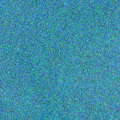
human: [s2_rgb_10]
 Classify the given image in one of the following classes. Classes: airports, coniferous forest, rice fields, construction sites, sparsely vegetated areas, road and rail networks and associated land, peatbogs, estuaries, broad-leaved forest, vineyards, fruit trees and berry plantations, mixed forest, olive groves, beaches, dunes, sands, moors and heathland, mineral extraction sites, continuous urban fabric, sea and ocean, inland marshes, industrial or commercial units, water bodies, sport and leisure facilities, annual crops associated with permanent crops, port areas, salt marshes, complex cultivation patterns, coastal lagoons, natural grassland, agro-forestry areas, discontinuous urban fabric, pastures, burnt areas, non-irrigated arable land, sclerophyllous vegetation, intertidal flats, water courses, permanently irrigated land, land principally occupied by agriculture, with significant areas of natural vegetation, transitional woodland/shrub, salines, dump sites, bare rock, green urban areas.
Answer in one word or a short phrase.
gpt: sea and ocean